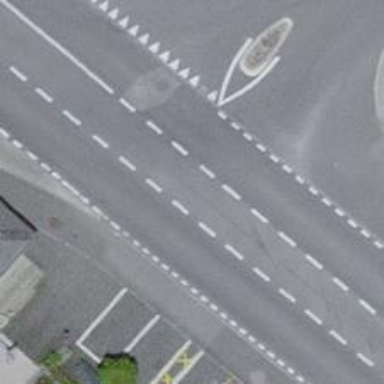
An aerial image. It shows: Secondary road with asphalt surface and sidewalk on the left.